Question: Is there any way to find out if a LineString intersects itself in JTS? Like in the following image how can i find if the line intersects itself? I am creating that line by just giving coordinates of its 4 edges.

Thanks in advance.
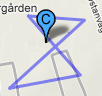
Answer: No line can intersect itself. You don't have "a line"; you have four lines. You want to see if two of them intersect each other.
You can either calculate the intersection explicitly or look at how the coordinates are labeled. If you start in the lower right and number the points as A, B, C, and D by going counterclockwise, you can see that you have an intersection if there are lines connect AC and BD. If they connect AB, BC, CD, and DA there's no intersection possible except at the common points.